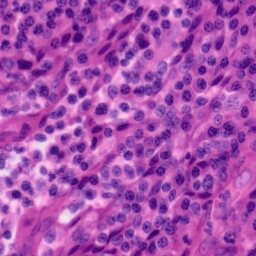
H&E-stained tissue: Tonsil